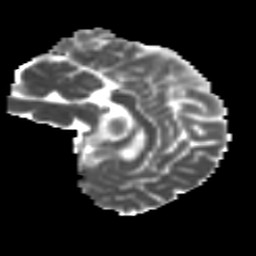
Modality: MD
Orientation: sagittal
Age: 15
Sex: male
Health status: ill
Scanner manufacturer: ge
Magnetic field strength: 3 T
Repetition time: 6.752 s
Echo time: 0.079 s